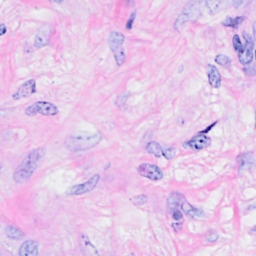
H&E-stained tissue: Breast